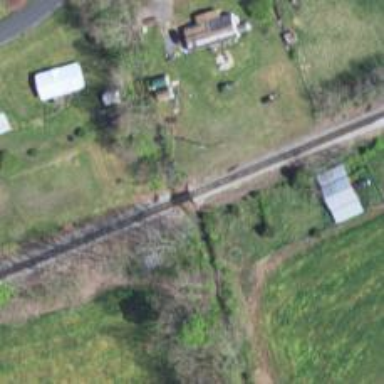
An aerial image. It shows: Railway track.